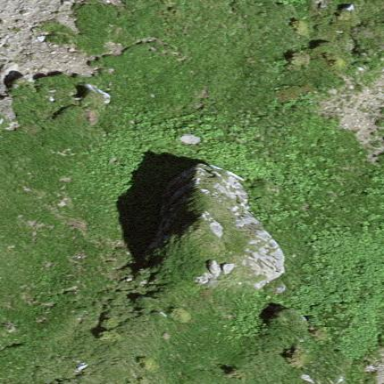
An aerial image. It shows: Landscape dominated by bare rock.